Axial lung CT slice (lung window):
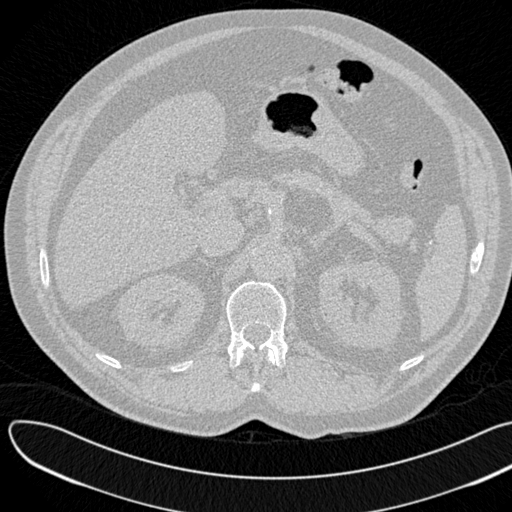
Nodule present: no